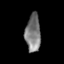
Tissue: skin
Cell type: Others
Senescence score: 0.6846
Nuclear area (px): 552
Mean DAPI intensity: 123.661